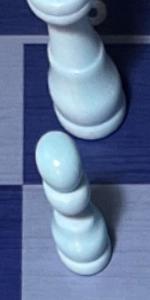
Label: Pawn_White